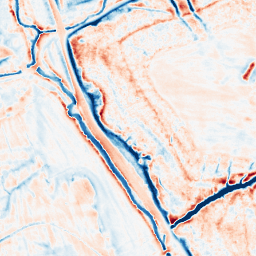
Category: edge_preserving
Decomposition family: anisotropic_diffusion
Decomposition parameters: iterations: 50
kappa: 100
gamma: 0.15
Upsampling method: linear_exact
Upsampling parameters: scale: 4
Upsampling scale: 4